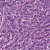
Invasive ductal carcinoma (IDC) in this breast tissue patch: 1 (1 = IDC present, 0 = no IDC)